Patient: sex M, age 72
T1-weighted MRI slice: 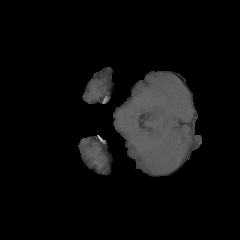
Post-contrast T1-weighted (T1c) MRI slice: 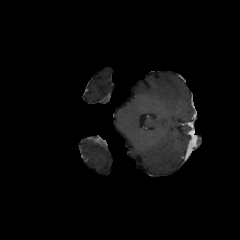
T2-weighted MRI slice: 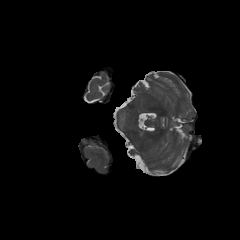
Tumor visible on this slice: no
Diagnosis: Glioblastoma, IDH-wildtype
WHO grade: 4